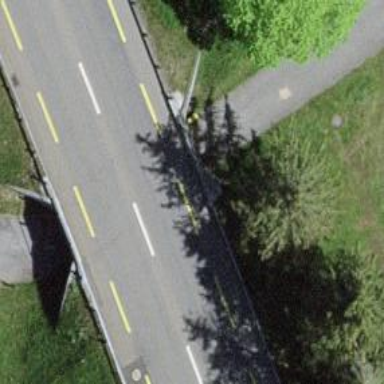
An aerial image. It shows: Secondary road bridge with dedicated cycle lane.